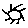
Label: sun